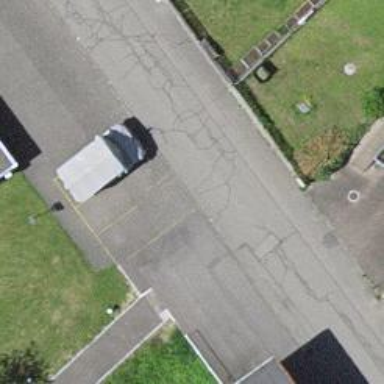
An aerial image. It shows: Paved residential road.